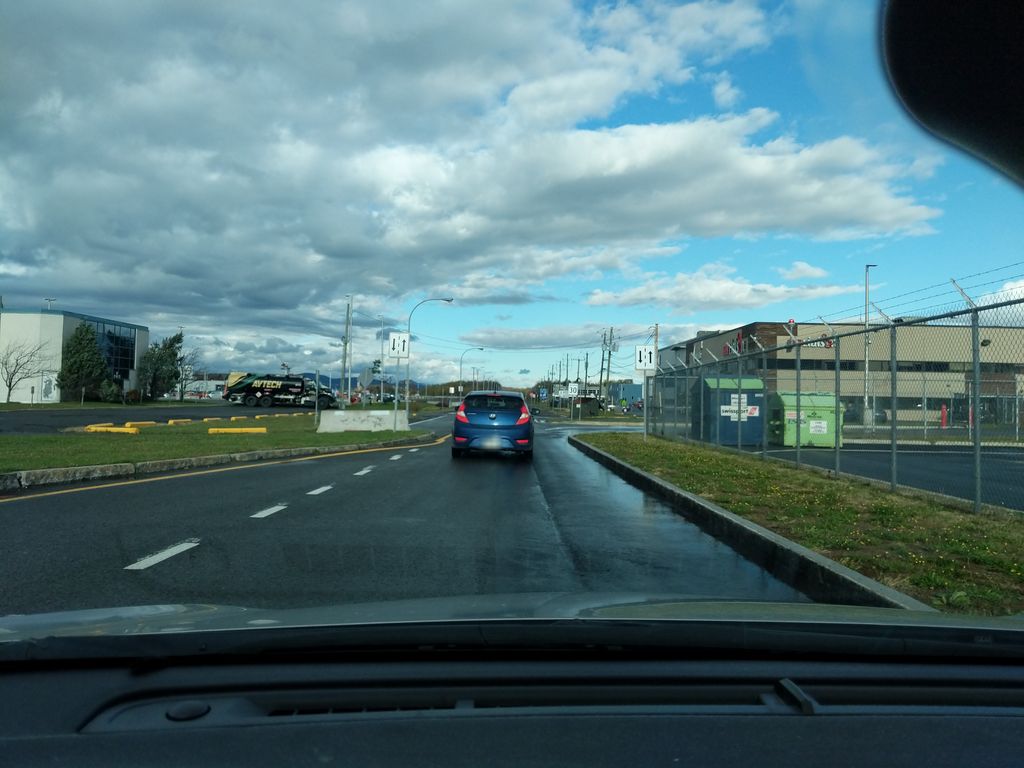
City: quebec_city